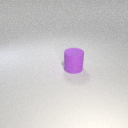
large purple rubber cylinder